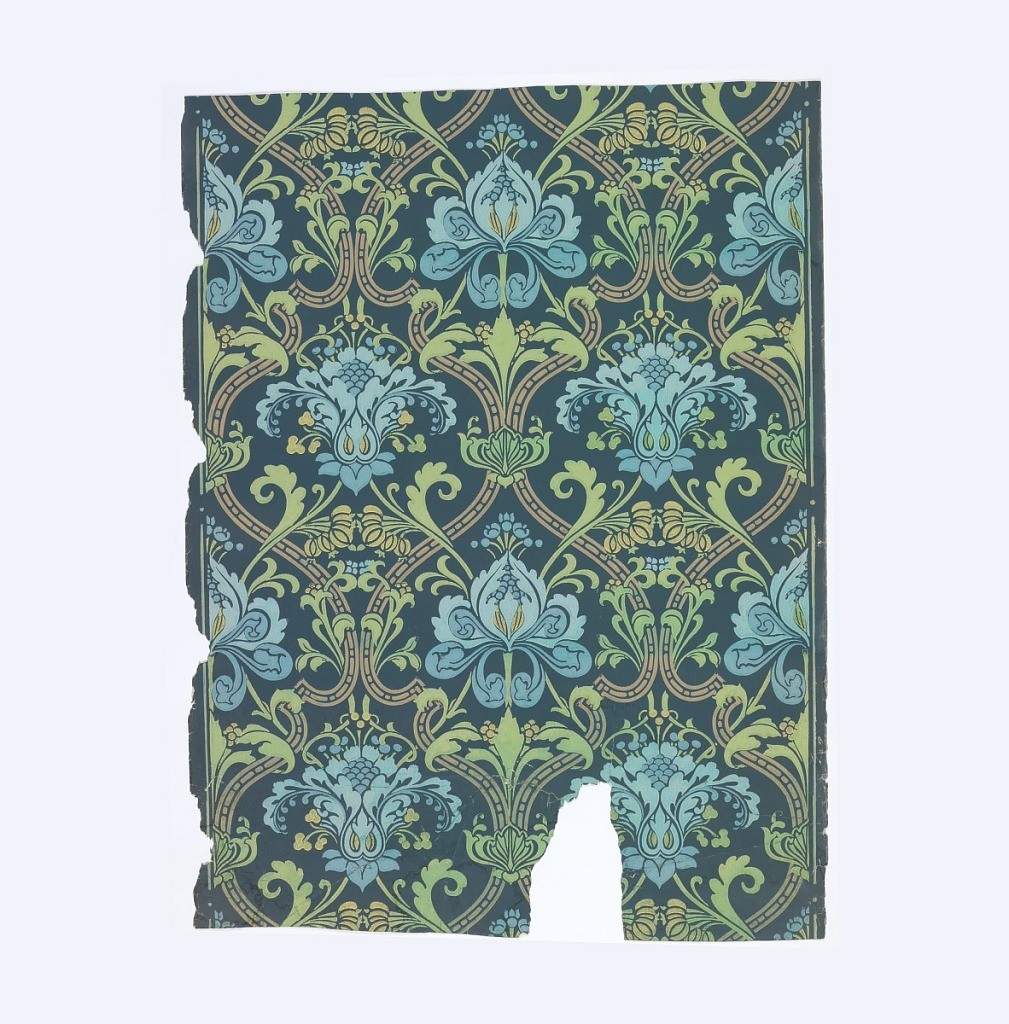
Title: Sidewall
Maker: Jeffrey & Co., 1836–1930 London, England
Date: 1875–1900
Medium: Machine-printed on continuous paper
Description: Stylized blue flowers set within tan diaper framework. Printed on dark blue ground.